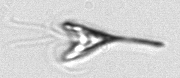
Label: Pyramimonas_longicauda